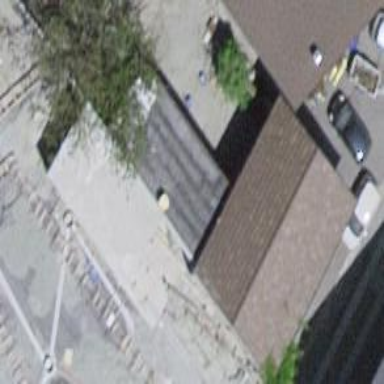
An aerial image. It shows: Warehouse.